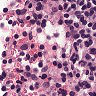
Metastatic tissue present: no